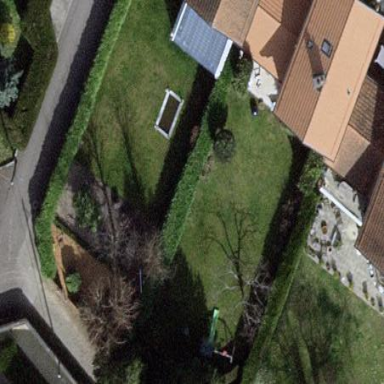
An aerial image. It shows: Garden enclosed by fence.